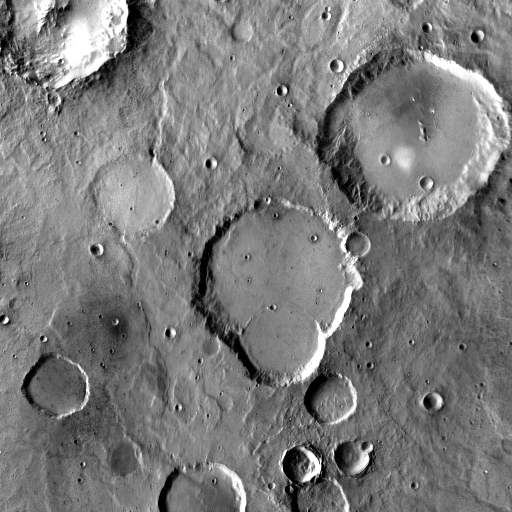
Crater classes present: Background, Other, Buried